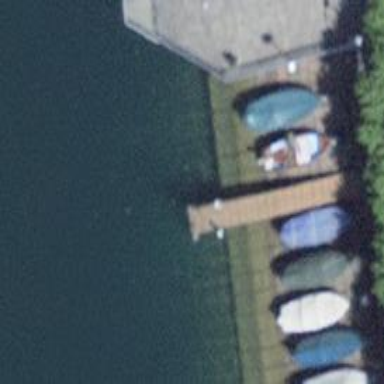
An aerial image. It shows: Man-made pier.